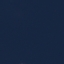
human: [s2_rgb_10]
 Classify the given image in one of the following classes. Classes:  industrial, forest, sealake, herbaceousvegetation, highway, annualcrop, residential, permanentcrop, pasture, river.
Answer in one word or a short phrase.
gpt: SeaLake